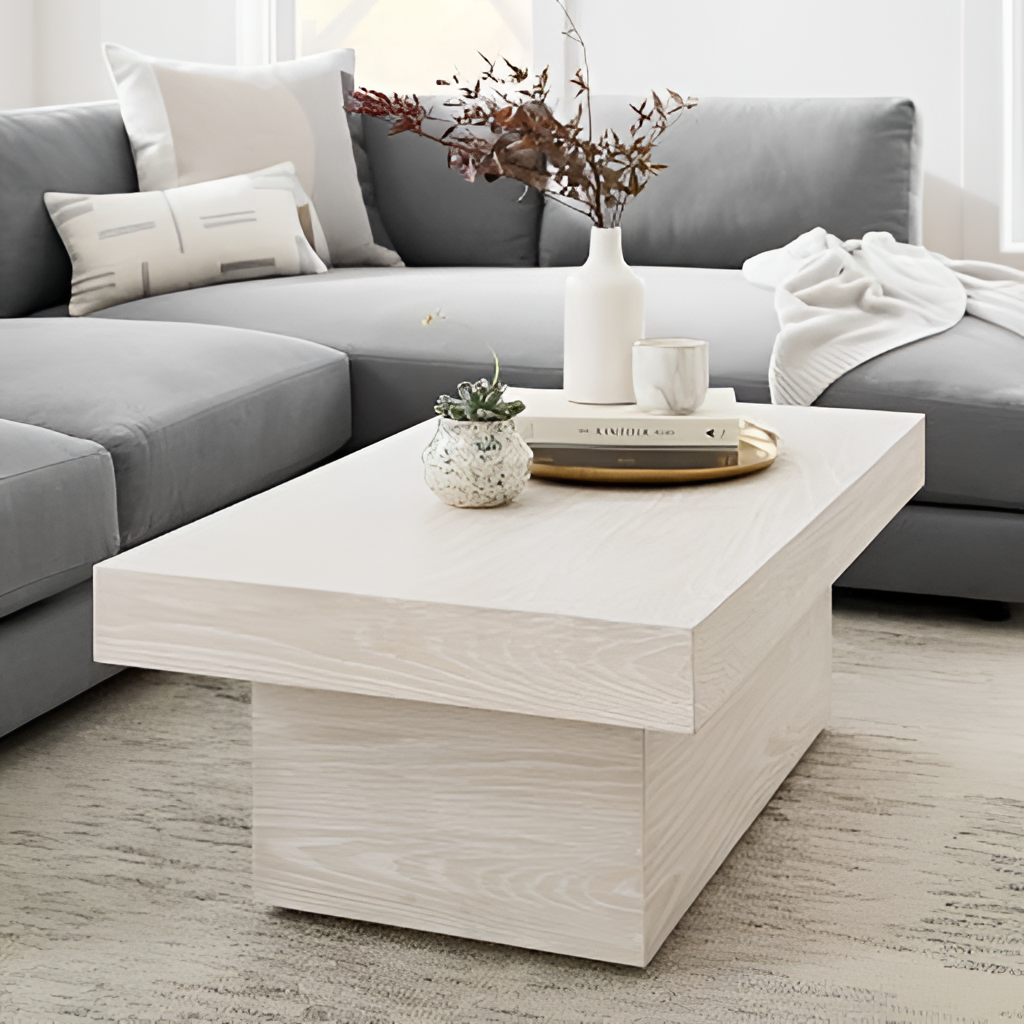
living room, wood coffee table, contemporary, paint wallpaper, with solid pattern, beige fabric flooring, with subtle pattern pattern